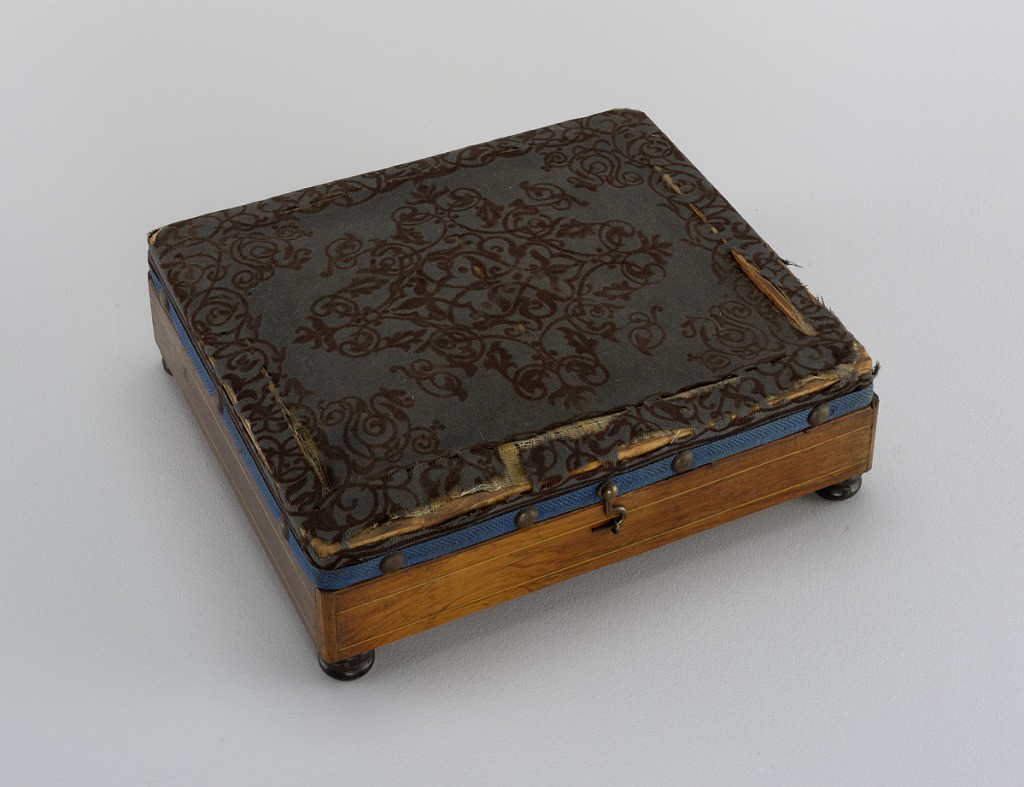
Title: Footstool
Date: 1880–85
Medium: Wood, wool, tin
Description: Rectangular wooden stool (a) on bun feet, with hinged lid covered in blue printed wool, mounted with upholstery nails; Rectangular tin liner (b) in stool.